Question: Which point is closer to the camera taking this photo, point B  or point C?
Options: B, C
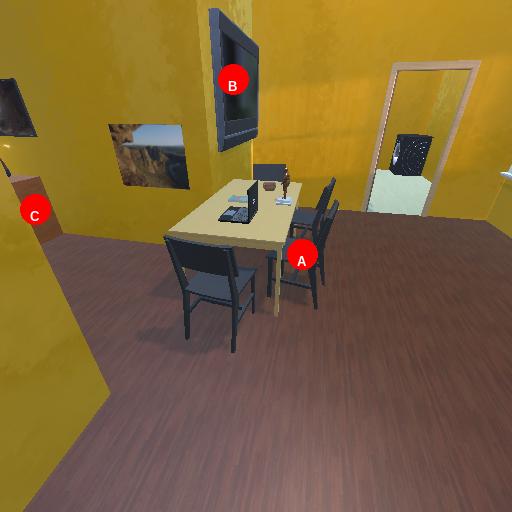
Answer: B